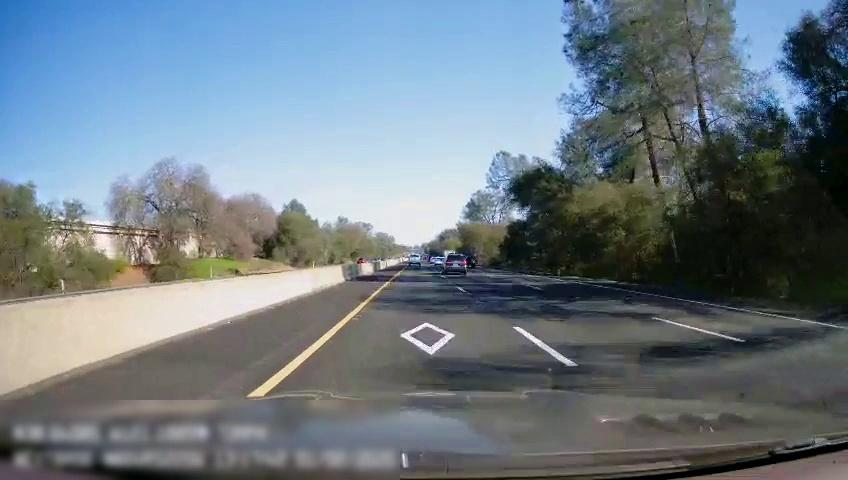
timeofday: Day
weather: Sunny
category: Drivable Space
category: Drivable Space
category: Vehicles | SUV
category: Vehicles | Truck
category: Vehicles | SUV
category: Vehicles | Truck
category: Lanes | Current Lane
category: Lanes | Current Lane
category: Lanes | Current Lane
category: Lanes | Alternate Lane